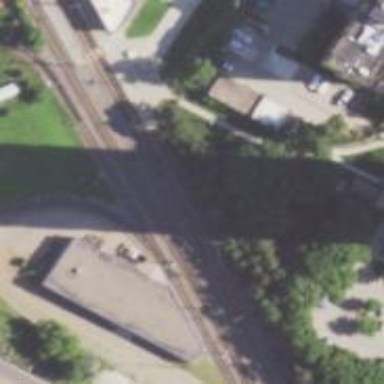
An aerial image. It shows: Light rail electrified with contact line.